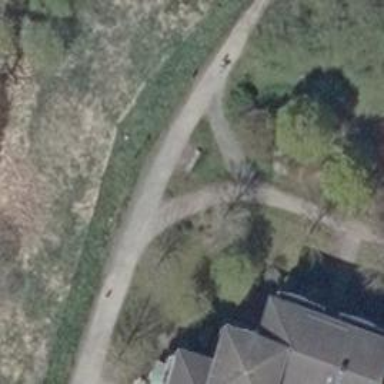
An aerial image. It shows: Compacted footway.